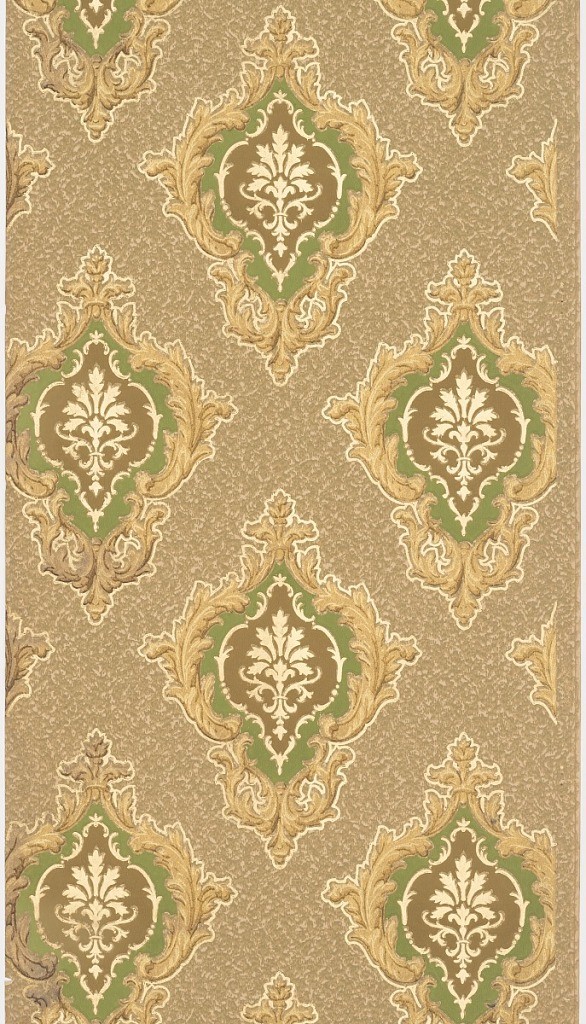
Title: Sidewall
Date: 1905–1915
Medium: Machine-printed paper
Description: Staggered medallions on textured purple ground. Medallions composed of scroll gold frames containing concentric shapes in green, cream, and burgundy filled with an acanthus leaf motif.